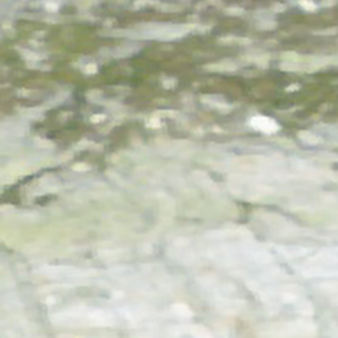
Label: other